Question: I like to plot in MATLAB a fourier-transformated signal.
Via set(gca,'xtick',peaks,'FontSize',12); i can show the peak values at the x-axis.
But sometimes, the peaks are too close together and the text showing the peak values is merging together with its neighbours. I have searched the web, but maybe asked the wrong question :)
So my question is:
I prefer the use of 1 x-axis.

Thank you for your help! :)
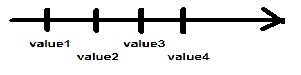
Answer: +1 for the interesting question.
Here's a way to do that, maybe not the most elegant, but shows the logic and make it happen:
'''
x=0:pi/10:pi;
plot(x,sin(x));
set(gca, 'XTick', x, 'XTickLabel', cell(numel(x),1));
yl=get(gca,'YLim');
for n=1:numel(x)
if mod(n,2)
text(x(n), yl(1), {num2str(x(n)),''},'HorizontalAlignment','Center','VerticalAlignment','Top');
else
text(x(n), yl(1), {'',num2str(x(n))},'HorizontalAlignment','Center','VerticalAlignment','Top');
end
end
'''

Use <URL> to change the font size, or text format etc...